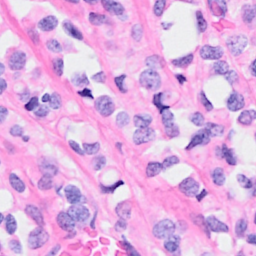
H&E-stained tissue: Breast